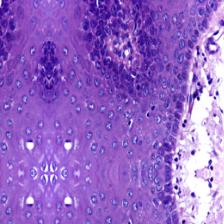
Diagnosis: Normal